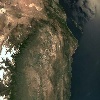
Label: land